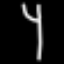
Label: fork